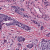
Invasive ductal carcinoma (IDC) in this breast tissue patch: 1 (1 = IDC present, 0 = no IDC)